Interaction volume radius: 10 \u00c5
Interaction volume height: 10 \u00c5
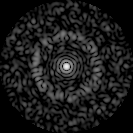
Disorder parameter: 0.826